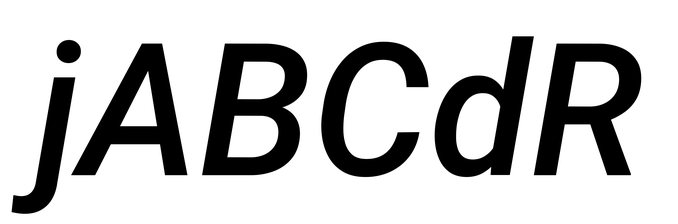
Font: Roboto-Italic_Medium_Italic